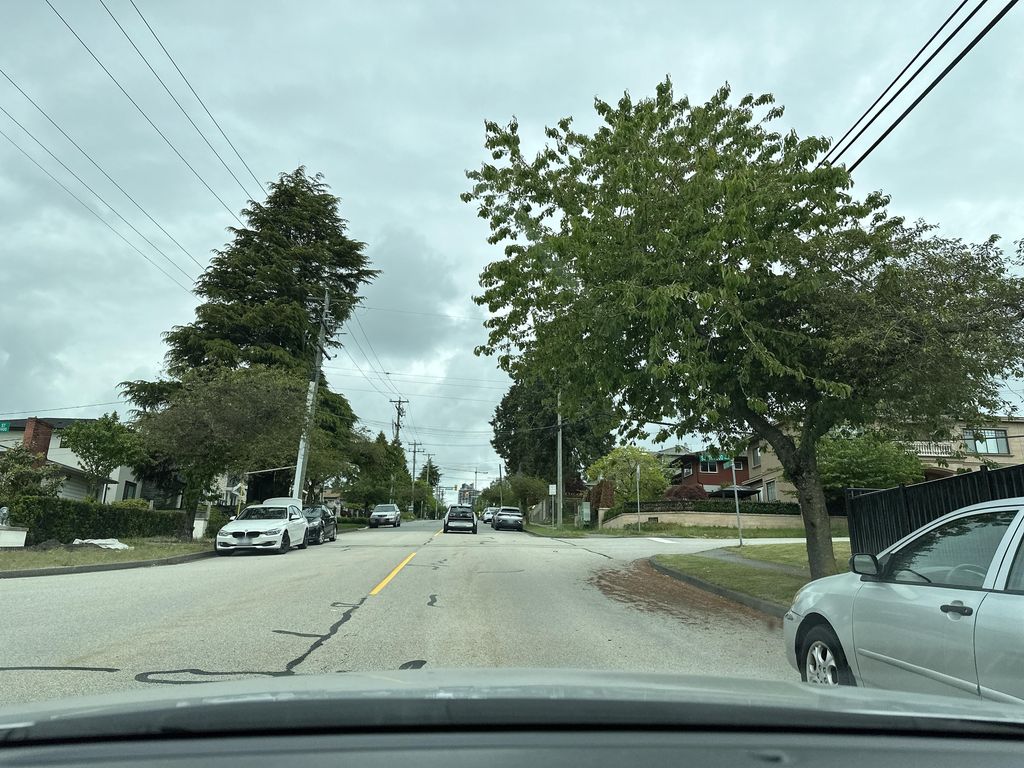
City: vancouver